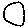
Label: circle